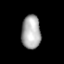
Tissue: lung
Cell type: Fibroblasts
Senescence score: 0.5599
Nuclear area (px): 630
Mean DAPI intensity: 171.421